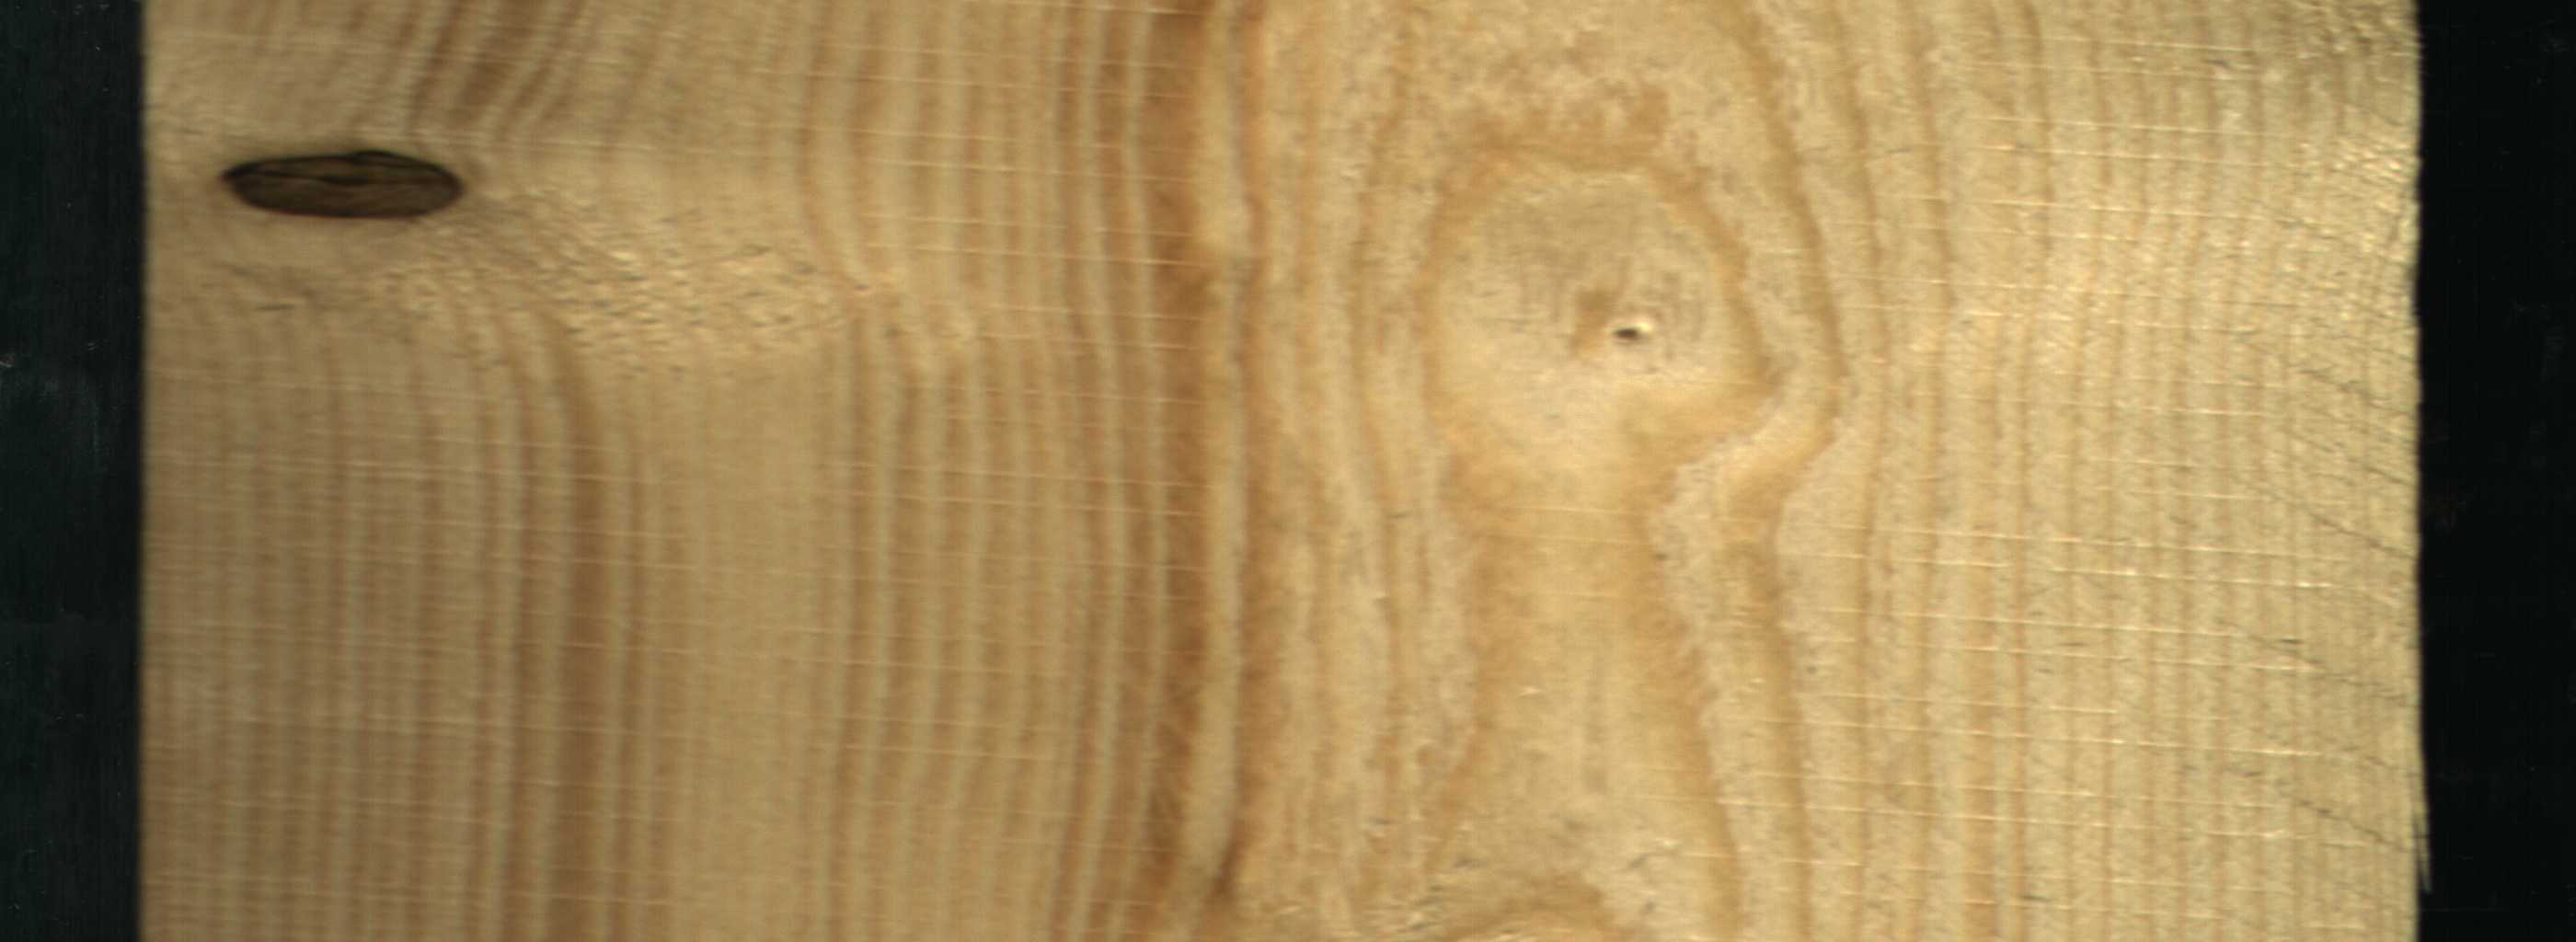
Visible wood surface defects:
Dead_Knot